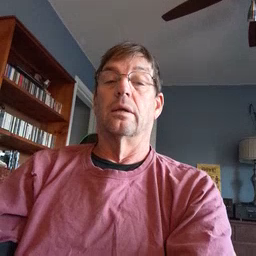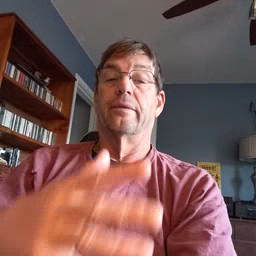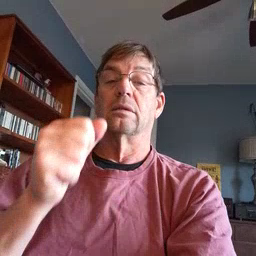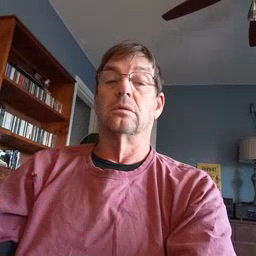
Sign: fast